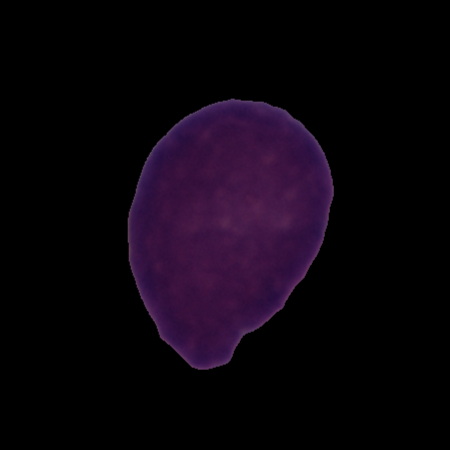
Label: healthy